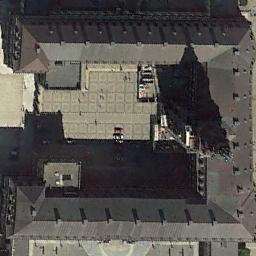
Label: palace